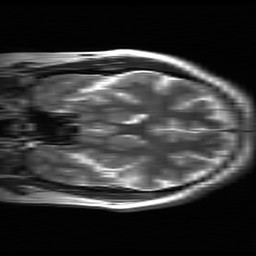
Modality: T2w
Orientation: coronal
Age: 21
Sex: male
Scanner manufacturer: ge
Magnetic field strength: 3 T
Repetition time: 5.564 s
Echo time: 0.09891 s